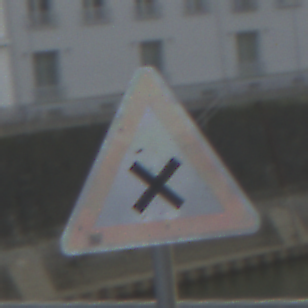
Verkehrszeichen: KreuzungOderEinmuendung
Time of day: SunriseSunset
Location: Outdoor (Urban)
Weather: PartlyCloudy
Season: NotSpecified
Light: Natural